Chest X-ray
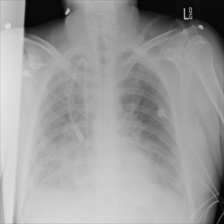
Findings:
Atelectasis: negative
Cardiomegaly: negative
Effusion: negative
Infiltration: negative
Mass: negative
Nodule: negative
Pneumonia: negative
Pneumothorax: negative
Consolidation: negative
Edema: positive
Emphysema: negative
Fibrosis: negative
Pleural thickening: negative
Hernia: negative